Aerial crown-view tile of a tropical tree (Barro Colorado Island, Panama), acquired 20240918:
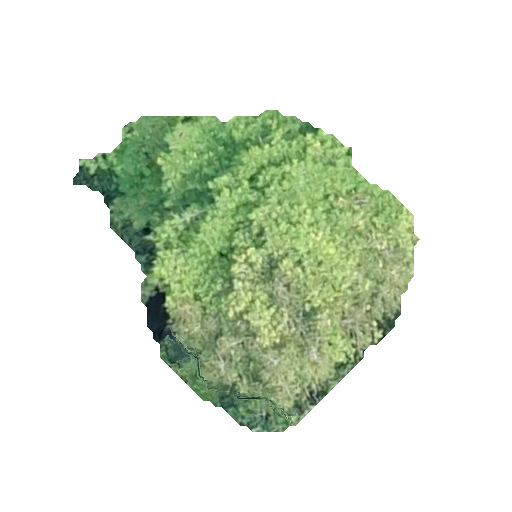
Species: Virola surinamensis
GBIF accepted scientific name: Virola surinamensis
Crown area: 110.818 m²